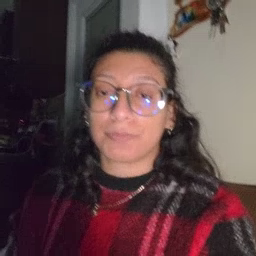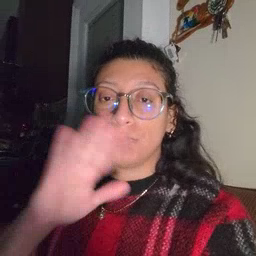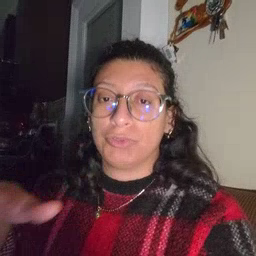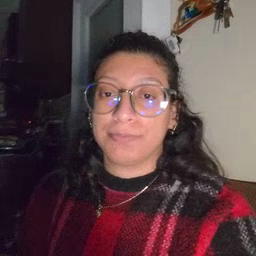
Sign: child